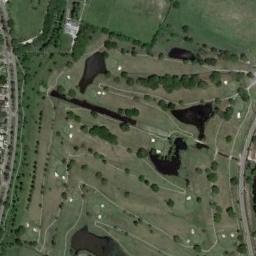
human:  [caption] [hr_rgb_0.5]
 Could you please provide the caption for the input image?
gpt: There are two parallel paths from top left to bottom right .

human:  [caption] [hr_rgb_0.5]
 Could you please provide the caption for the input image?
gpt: There are several bunkers and lakes and a few paths and many trees on a large green lawn on the golf course .

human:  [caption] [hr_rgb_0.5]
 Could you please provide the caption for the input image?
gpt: Many trees are beside the golf course .

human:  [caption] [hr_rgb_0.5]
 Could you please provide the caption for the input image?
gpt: The golf course has some lakes, Fairways, Roads, Barrier trees and sandpits and some barrier trees are on both sides of the fairways .

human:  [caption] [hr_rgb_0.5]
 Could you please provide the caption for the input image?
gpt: There are several lakes and many bunkers on the golf course .